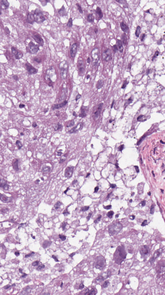
Tumor epithelial tissue: yes
Tumor-associated stroma tissue: yes
Normal tissue: no